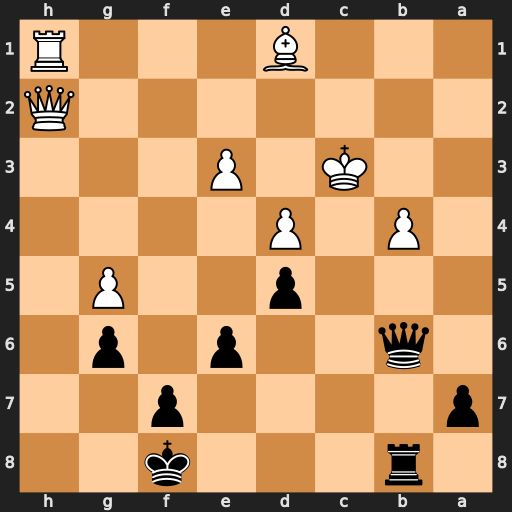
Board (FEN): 1r3k2/p4p2/1q2p1p1/3p2P1/1P1P4/2K1P3/7Q/3B3R
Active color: b
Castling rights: -
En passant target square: -
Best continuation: Qxb4+ Kd3 Qc4+ Kd2 Rb2+